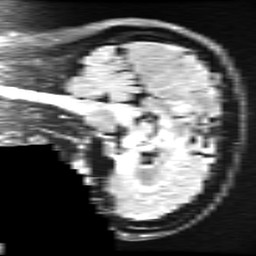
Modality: FLAIR
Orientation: sagittal
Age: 49
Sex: female
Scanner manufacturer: ge
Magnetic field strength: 3 T
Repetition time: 11 s
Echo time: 0.1497 s